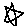
Label: star